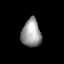
Tissue: lung
Cell type: Fibroblasts
Senescence score: 0.617
Nuclear area (px): 538
Mean DAPI intensity: 152.701